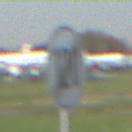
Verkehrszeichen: EndeGeschwindigkeit120
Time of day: MorningAfternoon
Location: Outdoor (Special)
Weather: Clear
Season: NotSpecified
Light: Natural